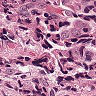
Metastatic tissue present: yes